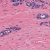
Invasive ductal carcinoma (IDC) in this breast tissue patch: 1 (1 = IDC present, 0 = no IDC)